Interaction volume radius: 10 \u00c5
Interaction volume height: 10 \u00c5
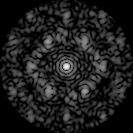
Disorder parameter: 0.6903